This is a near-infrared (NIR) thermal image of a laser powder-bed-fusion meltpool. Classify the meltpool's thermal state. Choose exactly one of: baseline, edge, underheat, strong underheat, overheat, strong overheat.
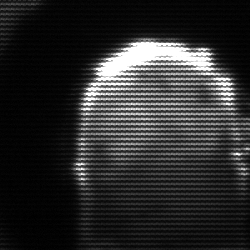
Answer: baseline